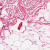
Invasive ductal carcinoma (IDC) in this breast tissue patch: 0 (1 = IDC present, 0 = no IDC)